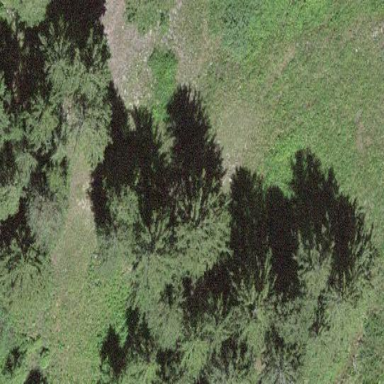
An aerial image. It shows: Forest dominated by needle-leaved trees.